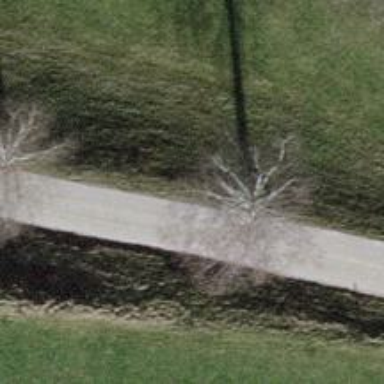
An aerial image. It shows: Broadleaved tree in natural setting.